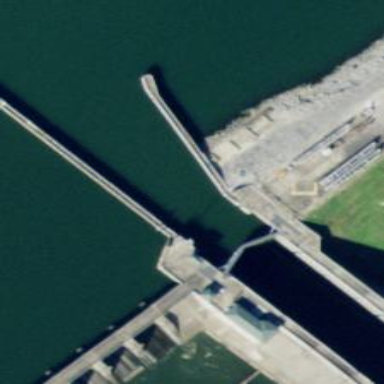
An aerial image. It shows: Lock gate on waterway.